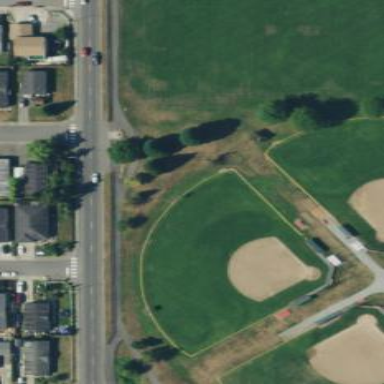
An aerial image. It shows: Grass pitch designated for baseball.